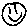
Label: smiley face